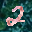
Label: 2